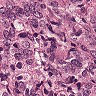
Metastatic tissue present: yes